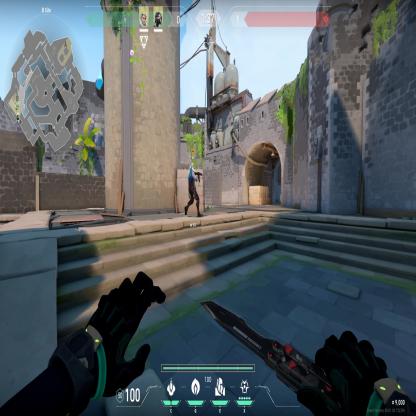
Label: teammate